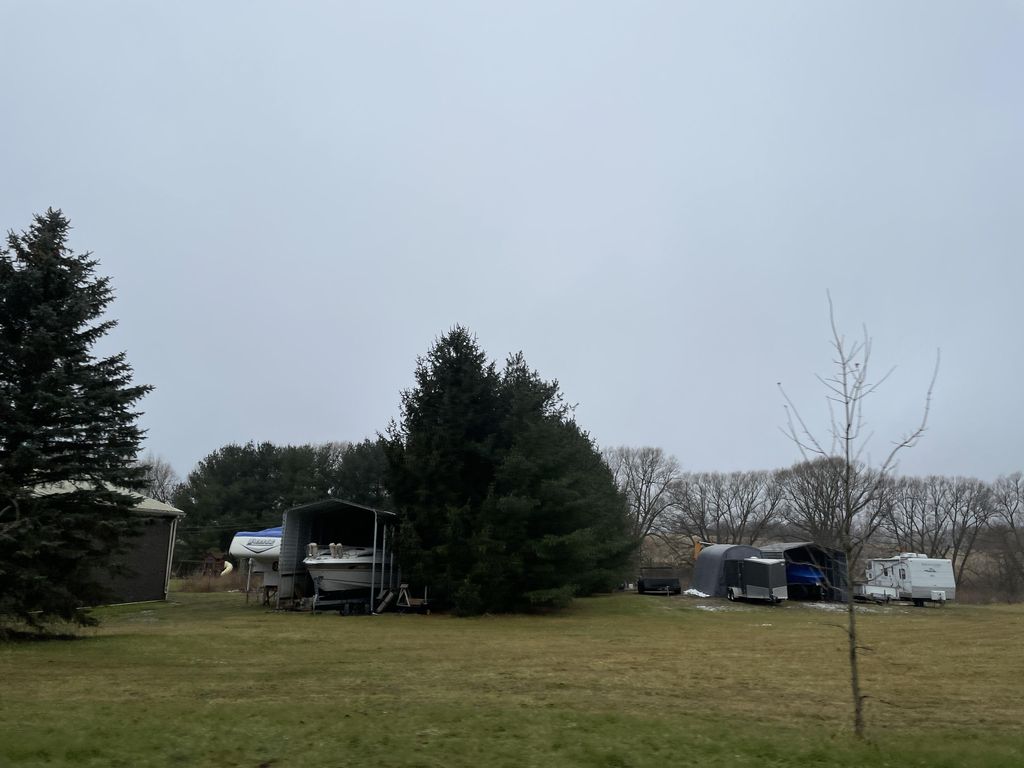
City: kitchener-waterloo